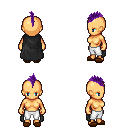
a pixel art fantasy rpg character, female body template, human, tanned skin, black cape, white pants, purple mohawk hairstyle, brown slippers, four views (front, back, left, right), 2x2 character sprite sheet, small pixel art, hard edges, no anti-aliasing